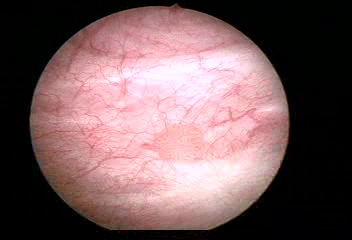
Modality: WLC
Class: Malignant
Subclass: LowGradePapillary
Lesion: L1
Stage: Ta
Morphology: Papillary
Bladder cancer association: Yes
Annotated structures: Tumor